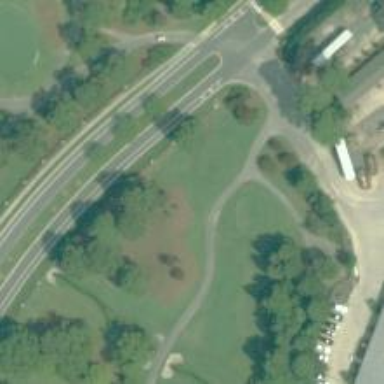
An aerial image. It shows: Golf path made of asphalt.